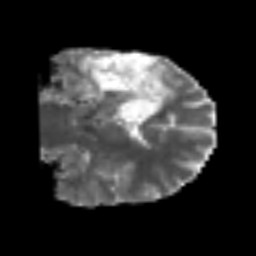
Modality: MD
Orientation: coronal
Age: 50
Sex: male
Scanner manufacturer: siemens
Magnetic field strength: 3 T
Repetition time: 6.1 s
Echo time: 0.101 s